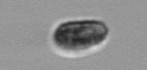
Label: Pseudochattonella_farcimen